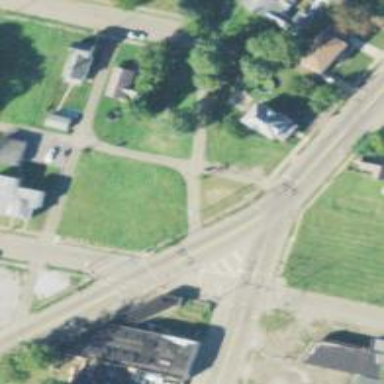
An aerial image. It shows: Alley classified as service road.